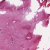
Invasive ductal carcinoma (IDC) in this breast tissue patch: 0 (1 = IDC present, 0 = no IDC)